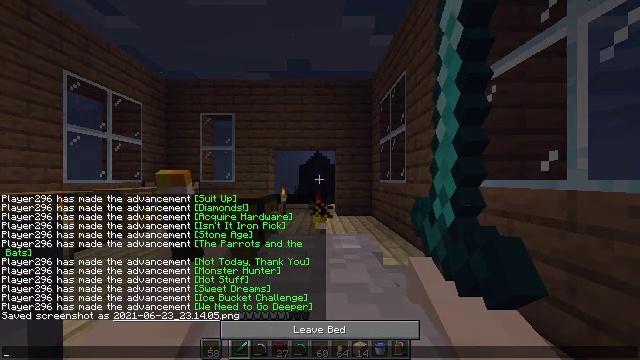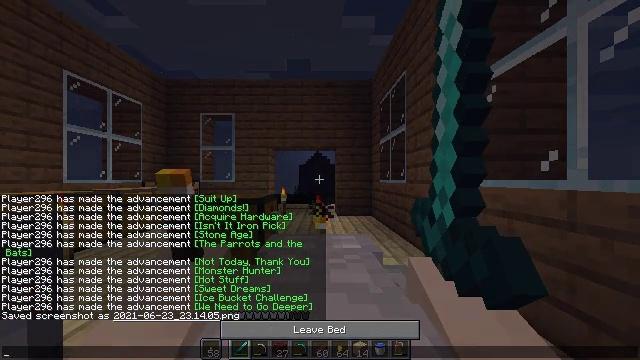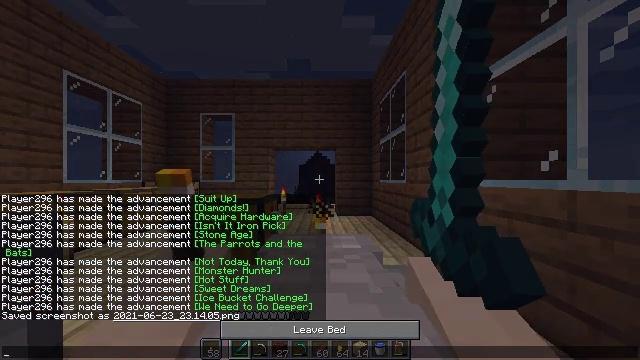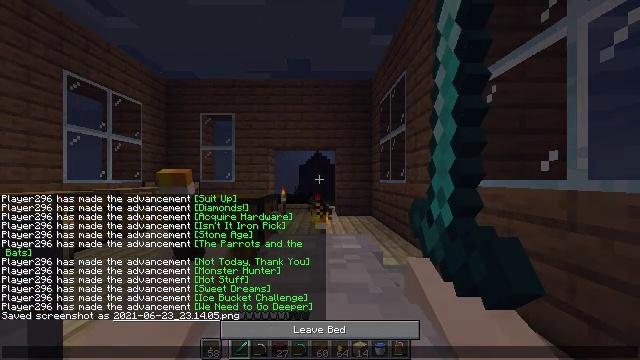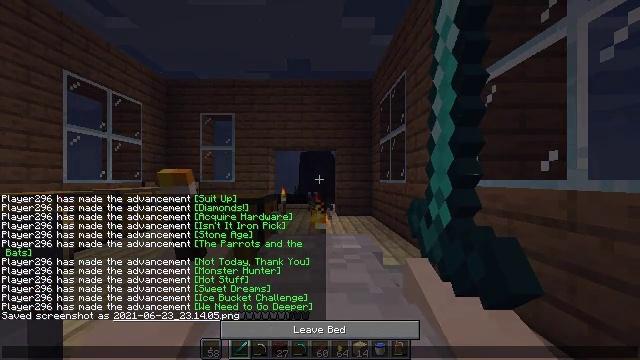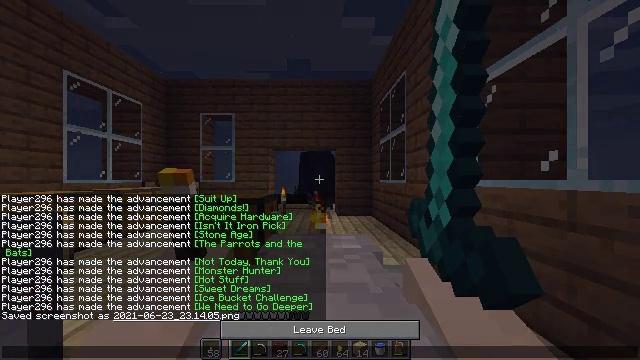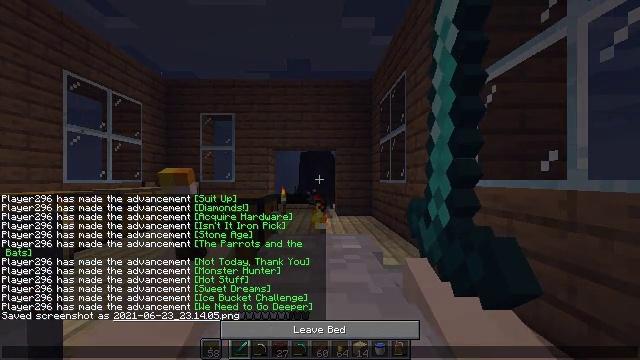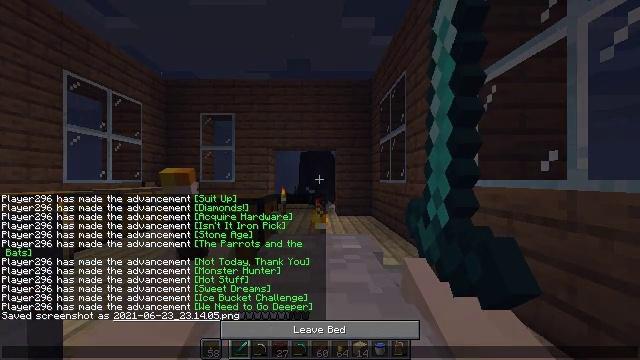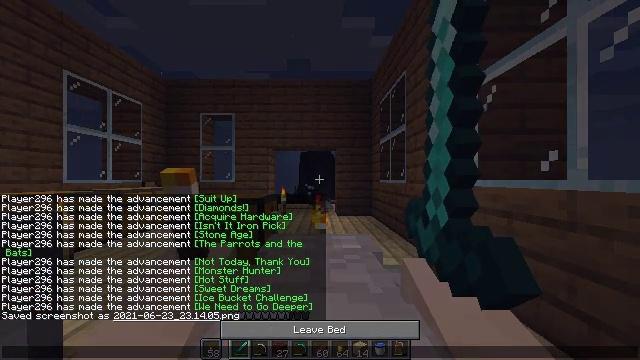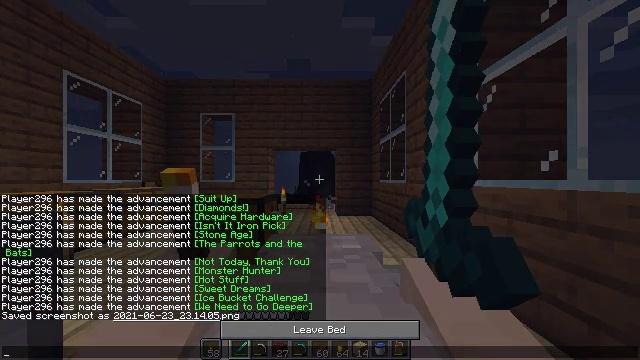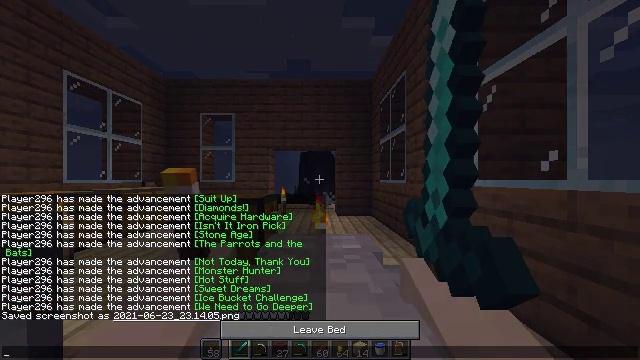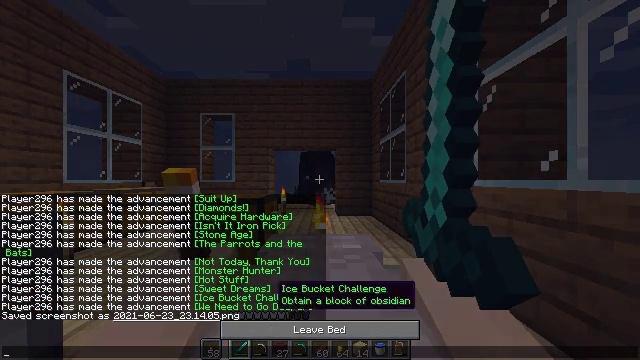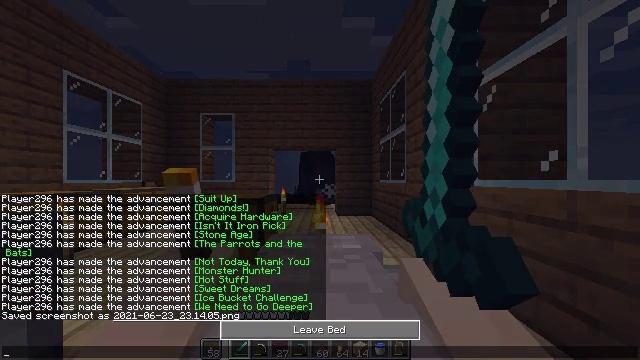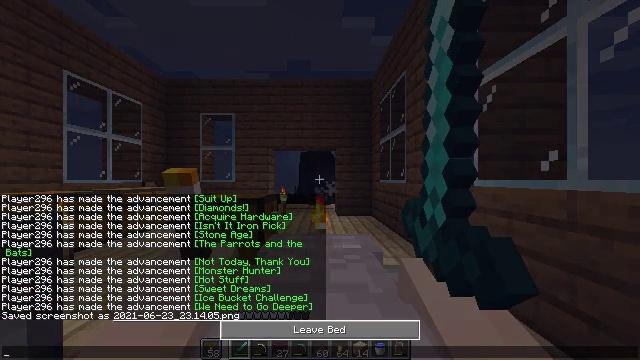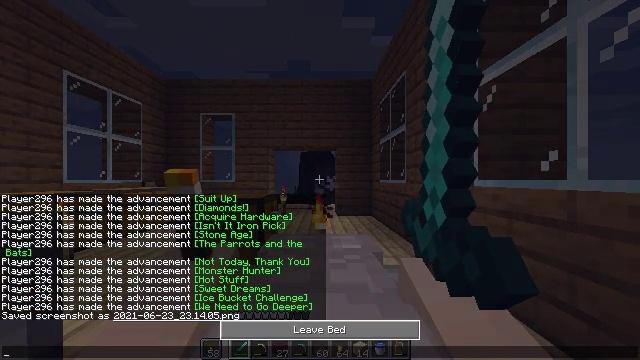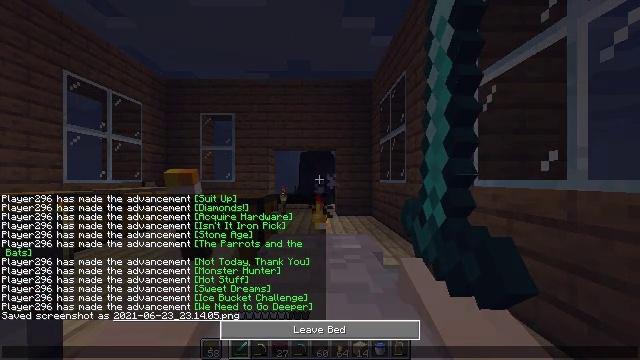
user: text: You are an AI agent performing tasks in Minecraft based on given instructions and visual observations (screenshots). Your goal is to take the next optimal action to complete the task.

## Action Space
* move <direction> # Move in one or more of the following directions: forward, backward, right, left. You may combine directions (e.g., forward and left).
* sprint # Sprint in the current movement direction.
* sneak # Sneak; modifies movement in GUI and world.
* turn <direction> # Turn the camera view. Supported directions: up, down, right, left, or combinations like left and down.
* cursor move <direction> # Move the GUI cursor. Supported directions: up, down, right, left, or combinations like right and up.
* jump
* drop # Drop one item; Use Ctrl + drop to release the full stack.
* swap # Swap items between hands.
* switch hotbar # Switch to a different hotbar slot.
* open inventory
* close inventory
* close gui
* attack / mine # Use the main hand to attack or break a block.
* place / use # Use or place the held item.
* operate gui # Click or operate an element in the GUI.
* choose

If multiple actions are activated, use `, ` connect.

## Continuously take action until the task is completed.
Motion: motion action
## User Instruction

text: Furnace required to craft a gold ingot.
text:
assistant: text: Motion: no_op
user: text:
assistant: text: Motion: no_op
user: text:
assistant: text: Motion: no_op
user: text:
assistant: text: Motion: no_op
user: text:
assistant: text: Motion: no_op
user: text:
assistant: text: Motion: no_op
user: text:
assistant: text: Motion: no_op
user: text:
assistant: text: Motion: no_op
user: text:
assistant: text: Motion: no_op
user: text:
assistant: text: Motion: turn left and down
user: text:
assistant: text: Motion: turn left and down
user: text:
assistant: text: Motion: turn left and down
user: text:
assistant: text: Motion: no_op
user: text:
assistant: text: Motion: no_op
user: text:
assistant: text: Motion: no_op
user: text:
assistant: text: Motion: no_op
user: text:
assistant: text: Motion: no_op
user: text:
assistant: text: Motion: no_op
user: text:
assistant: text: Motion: no_op
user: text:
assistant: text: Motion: no_op
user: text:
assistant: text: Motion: no_op
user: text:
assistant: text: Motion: no_op
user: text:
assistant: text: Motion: no_op
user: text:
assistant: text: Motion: no_op
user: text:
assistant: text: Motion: no_op
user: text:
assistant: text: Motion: no_op
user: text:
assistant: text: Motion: no_op
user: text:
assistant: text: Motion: no_op
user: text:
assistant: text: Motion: no_op
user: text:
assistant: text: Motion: no_op